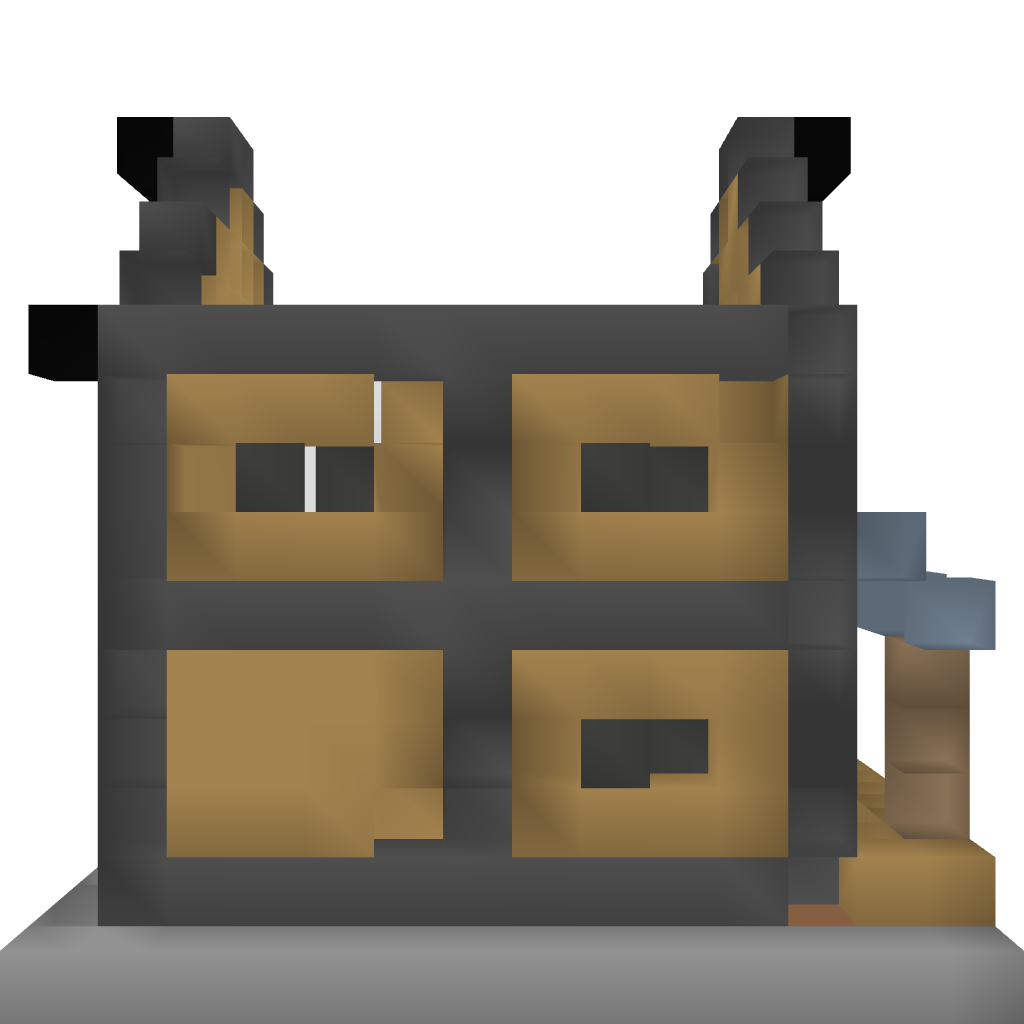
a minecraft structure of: Depository (Bank)